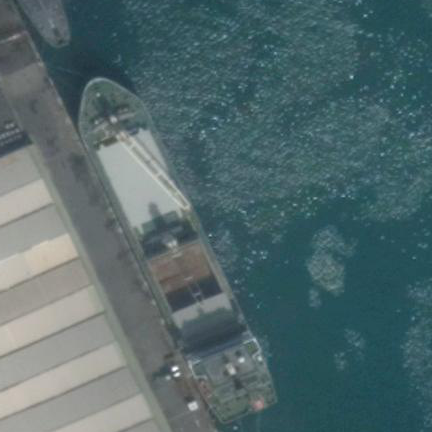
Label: Cargo_ship